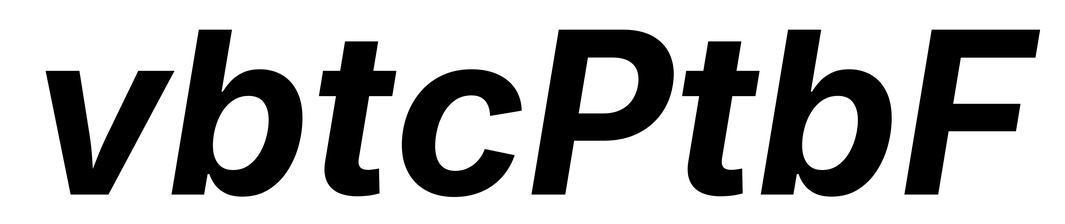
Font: Inter-Italic_Bold_Italic